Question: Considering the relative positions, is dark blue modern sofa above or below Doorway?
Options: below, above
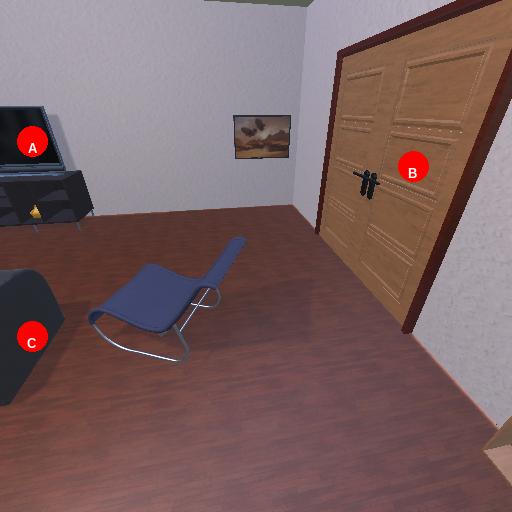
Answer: below